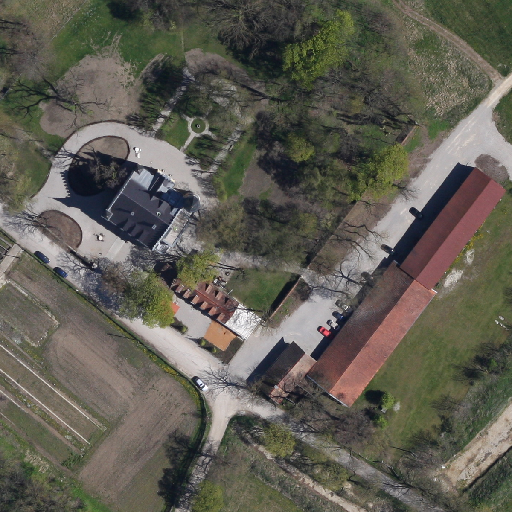
Referring expression: car driving on the road